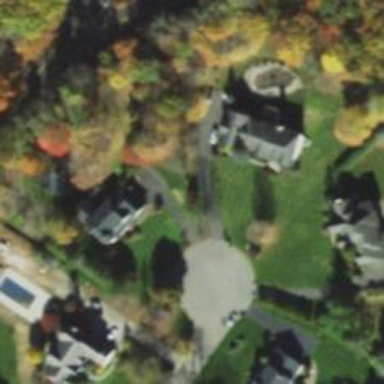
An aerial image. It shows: Driveway.